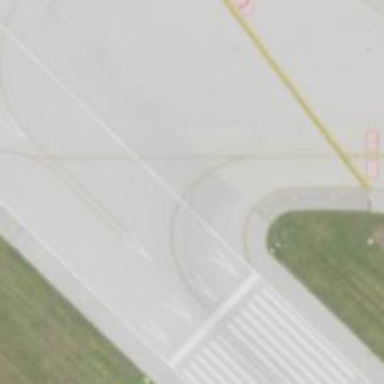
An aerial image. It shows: Image of taxiway at airport.